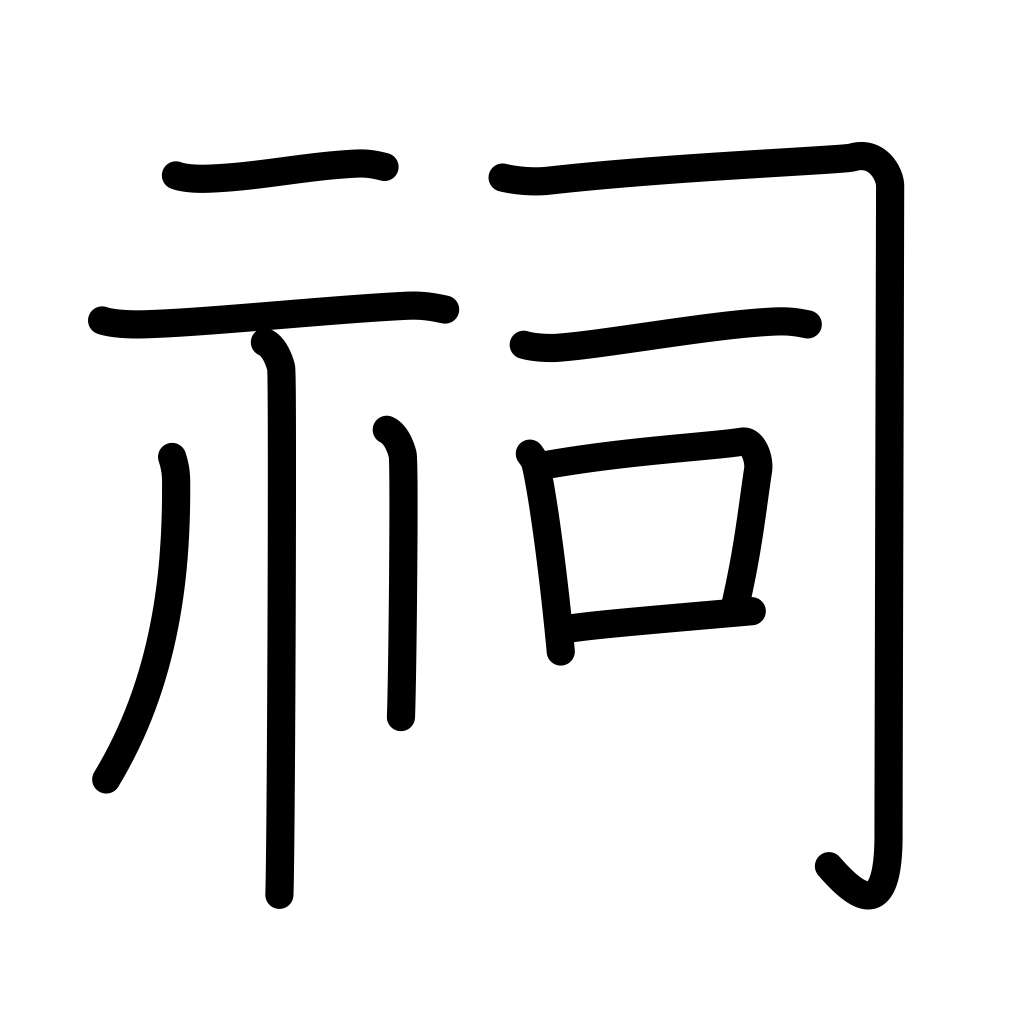
Meaning: small shrine